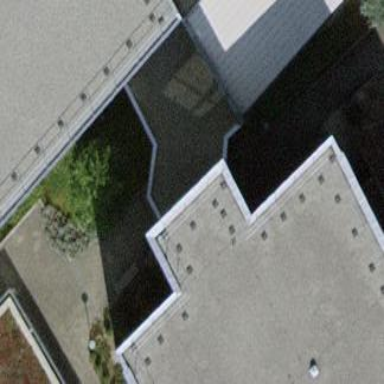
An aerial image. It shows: View of roof of building.